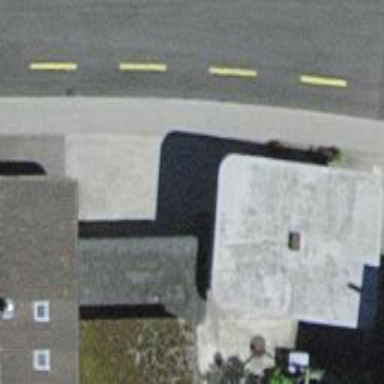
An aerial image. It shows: View of roof of building.